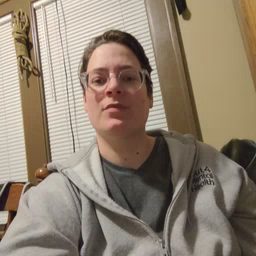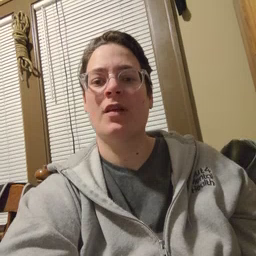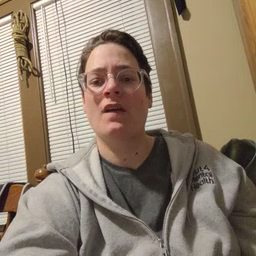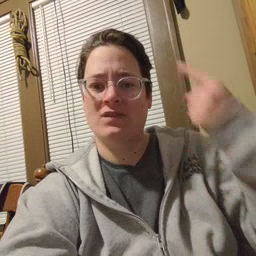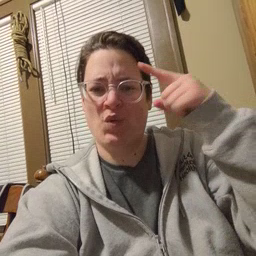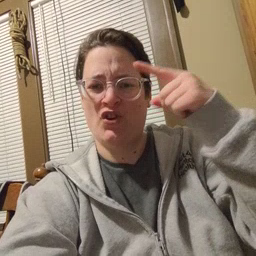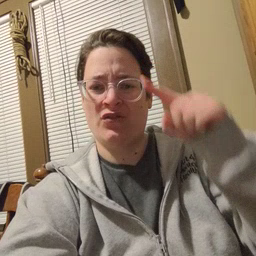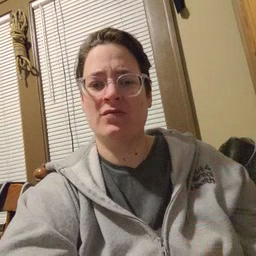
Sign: for